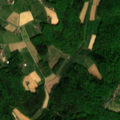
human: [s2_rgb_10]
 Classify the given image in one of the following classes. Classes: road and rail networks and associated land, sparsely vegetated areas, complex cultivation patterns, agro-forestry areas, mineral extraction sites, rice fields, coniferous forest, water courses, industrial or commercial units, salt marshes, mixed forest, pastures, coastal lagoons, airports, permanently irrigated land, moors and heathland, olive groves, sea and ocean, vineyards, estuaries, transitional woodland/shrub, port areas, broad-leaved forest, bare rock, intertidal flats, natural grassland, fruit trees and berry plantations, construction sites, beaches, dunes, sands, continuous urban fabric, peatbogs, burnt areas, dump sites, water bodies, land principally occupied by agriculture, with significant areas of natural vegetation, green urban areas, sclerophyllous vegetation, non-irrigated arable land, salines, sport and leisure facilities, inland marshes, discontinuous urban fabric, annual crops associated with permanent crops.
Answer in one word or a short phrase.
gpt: complex cultivation patterns, broad-leaved forest